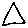
Label: triangle